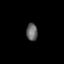
Tissue: prostate
Cell type: Endothelial cells
Senescence score: 0.6882
Nuclear area (px): 188
Mean DAPI intensity: 103.819